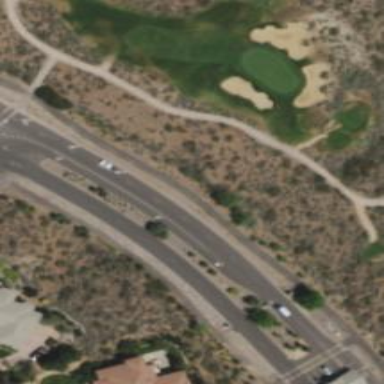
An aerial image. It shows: Rough area on grassy golf course.